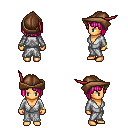
a pixel art fantasy rpg character, female body template, human, tanned skin, white robe, teal pants, pink pageboy hairstyle, leather cap, bracelets, four views (front, back, left, right), 2x2 character sprite sheet, small pixel art, hard edges, no anti-aliasing